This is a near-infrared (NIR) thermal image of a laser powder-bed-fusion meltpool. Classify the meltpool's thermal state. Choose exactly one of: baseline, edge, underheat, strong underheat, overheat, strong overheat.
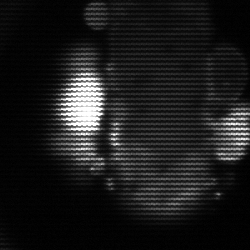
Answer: strong underheat